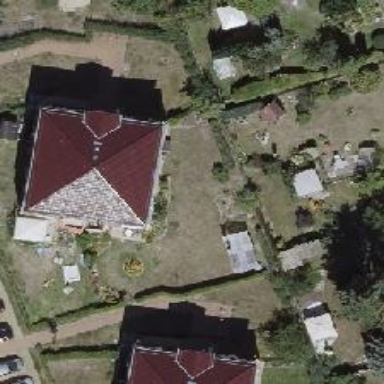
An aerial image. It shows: Pyramidal-shaped roof of apartment building.